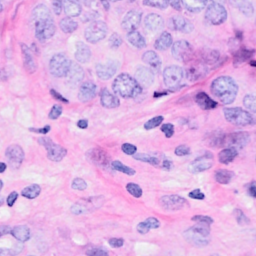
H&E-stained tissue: Breast